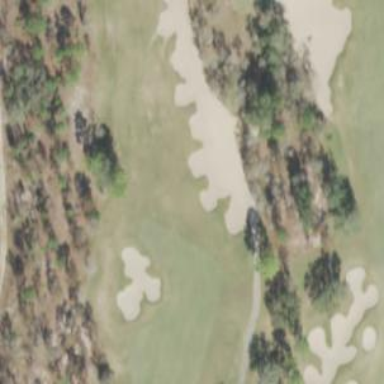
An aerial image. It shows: Sand bunker on golf course.